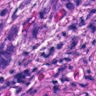
Metastatic tissue present: yes